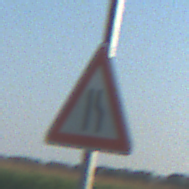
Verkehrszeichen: EinseitigVerengteFahrbahnRechts
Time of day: MorningAfternoon
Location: Outdoor (RoadRail)
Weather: Clear
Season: NotSpecified
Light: Natural